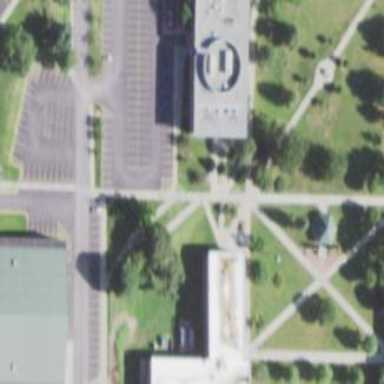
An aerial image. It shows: University building with flat roof.